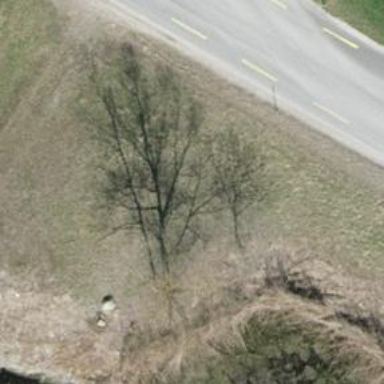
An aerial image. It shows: Bench for seating.